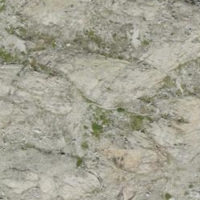
EUNIS habitat code: 48
Species observed at this site:
Larix decidua